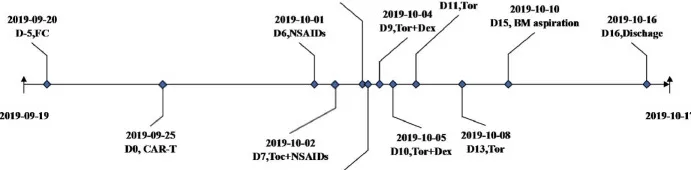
Clinical data of L-CRS. (D) therapeutic process. FC, fludarabine and cyclophosphamide regimen; IL-6, interleukin-6; CRP, c reactive protein; PCR, polymerase chain reaction; FACS, fluorescence activated cell sorter; NSAIDs, non-steroidal anti-inflammatory drugs; Toc, tocilizumab; Tor, torasemide; Met, methylprednisolone; Dex, dexamethasone; FFP, fresh frozen plasma; BM, bone marrow.
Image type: chart (chart)